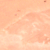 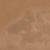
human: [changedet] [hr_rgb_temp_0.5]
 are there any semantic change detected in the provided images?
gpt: No change occurred.